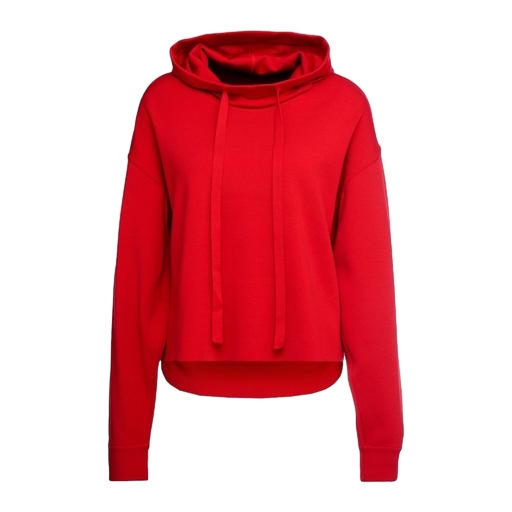
red hooded sweatshirt, red hooded shirt, long sleeved hoodie, white background